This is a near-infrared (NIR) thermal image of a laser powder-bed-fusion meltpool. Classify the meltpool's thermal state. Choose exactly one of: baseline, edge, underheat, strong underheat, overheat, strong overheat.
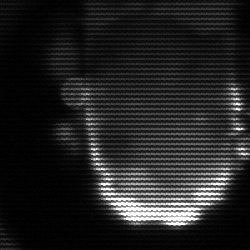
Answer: baseline